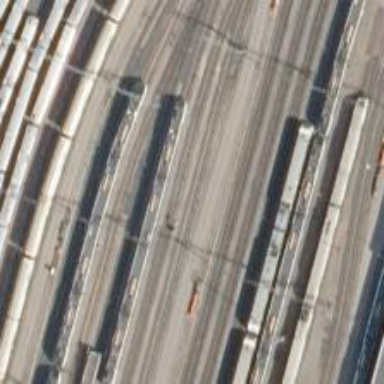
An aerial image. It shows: Railway yard with electrified contact lines.